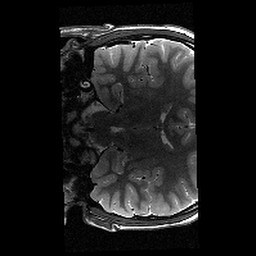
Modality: T2w
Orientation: coronal
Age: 13
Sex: male
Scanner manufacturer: siemens
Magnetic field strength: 3 T
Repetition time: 9.23 s
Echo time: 0.067 s